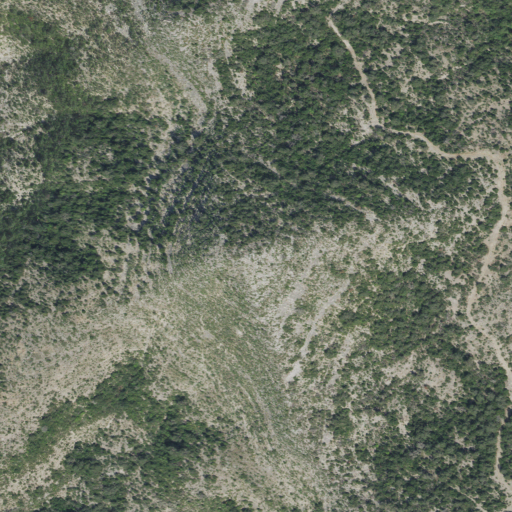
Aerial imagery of mountain in Texas named Loma la Cruz containing shrub, evergreen forest, grassland, and deciduous forest